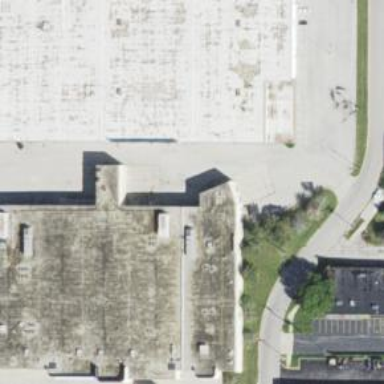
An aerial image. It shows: Commercial building that functions as storage rental shop.